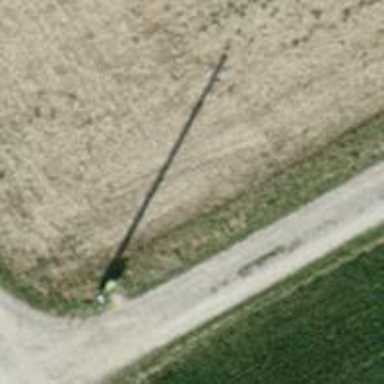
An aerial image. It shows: Power pole.